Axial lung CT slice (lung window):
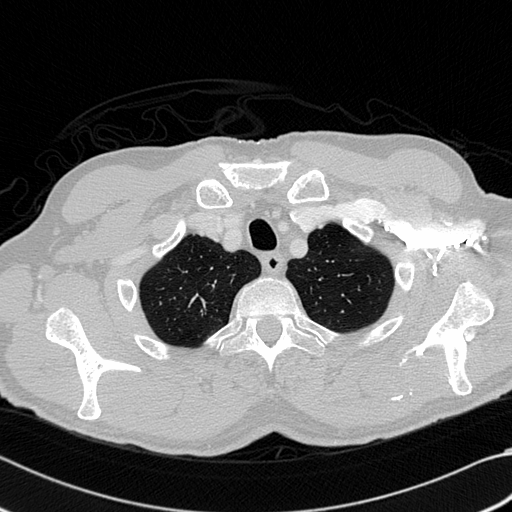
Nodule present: no